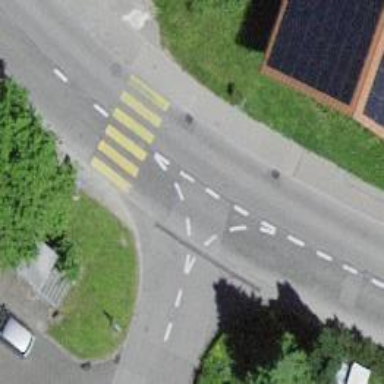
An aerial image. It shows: Zebra crossing on the road.